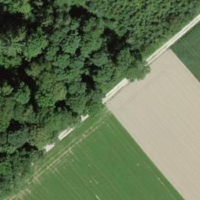
EUNIS habitat code: 44
Species observed at this site:
Plantago major